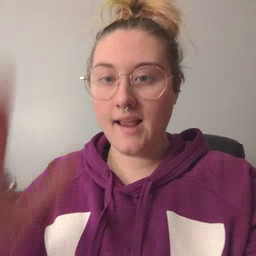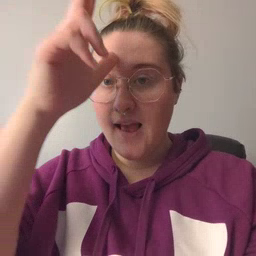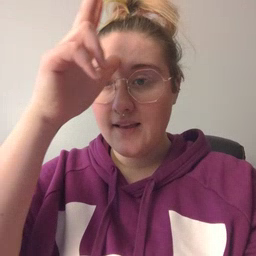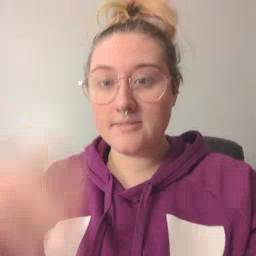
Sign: hen